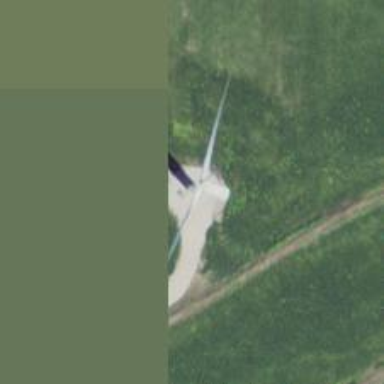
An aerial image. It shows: Wind generator in the form of horizontal axis wind turbine.